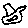
Label: bird